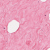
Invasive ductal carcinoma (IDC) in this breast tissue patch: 0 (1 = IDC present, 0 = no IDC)